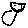
Label: bird